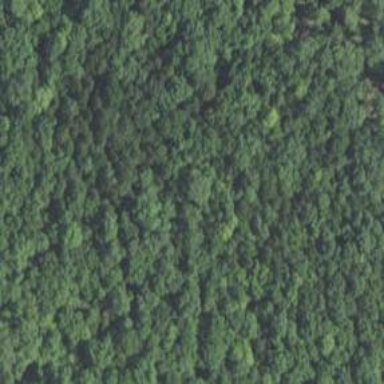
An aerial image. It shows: Evergreen woodland with needle-leaved trees.